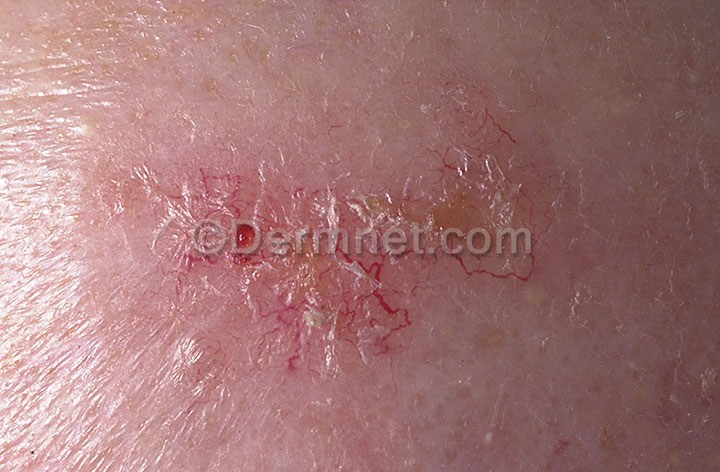
Disease: Actinic Keratosis Basal Cell Carcinoma and other Malignant Lesions